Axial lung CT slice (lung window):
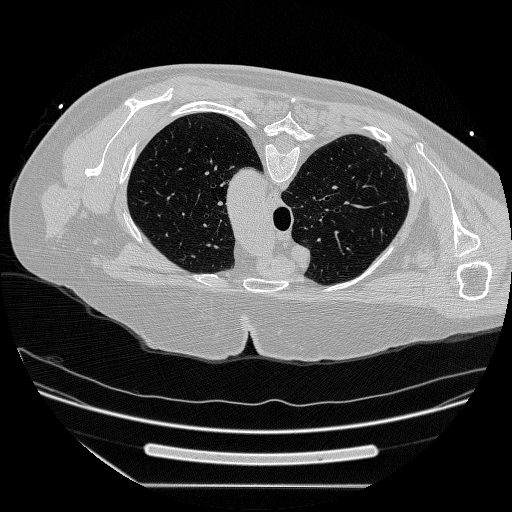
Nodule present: no